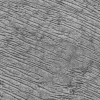
Atmospheric dust classification: not_dusty